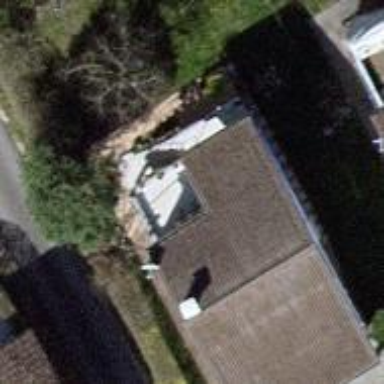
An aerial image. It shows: Bungalow.